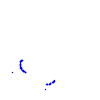
Particle: kaon